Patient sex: M
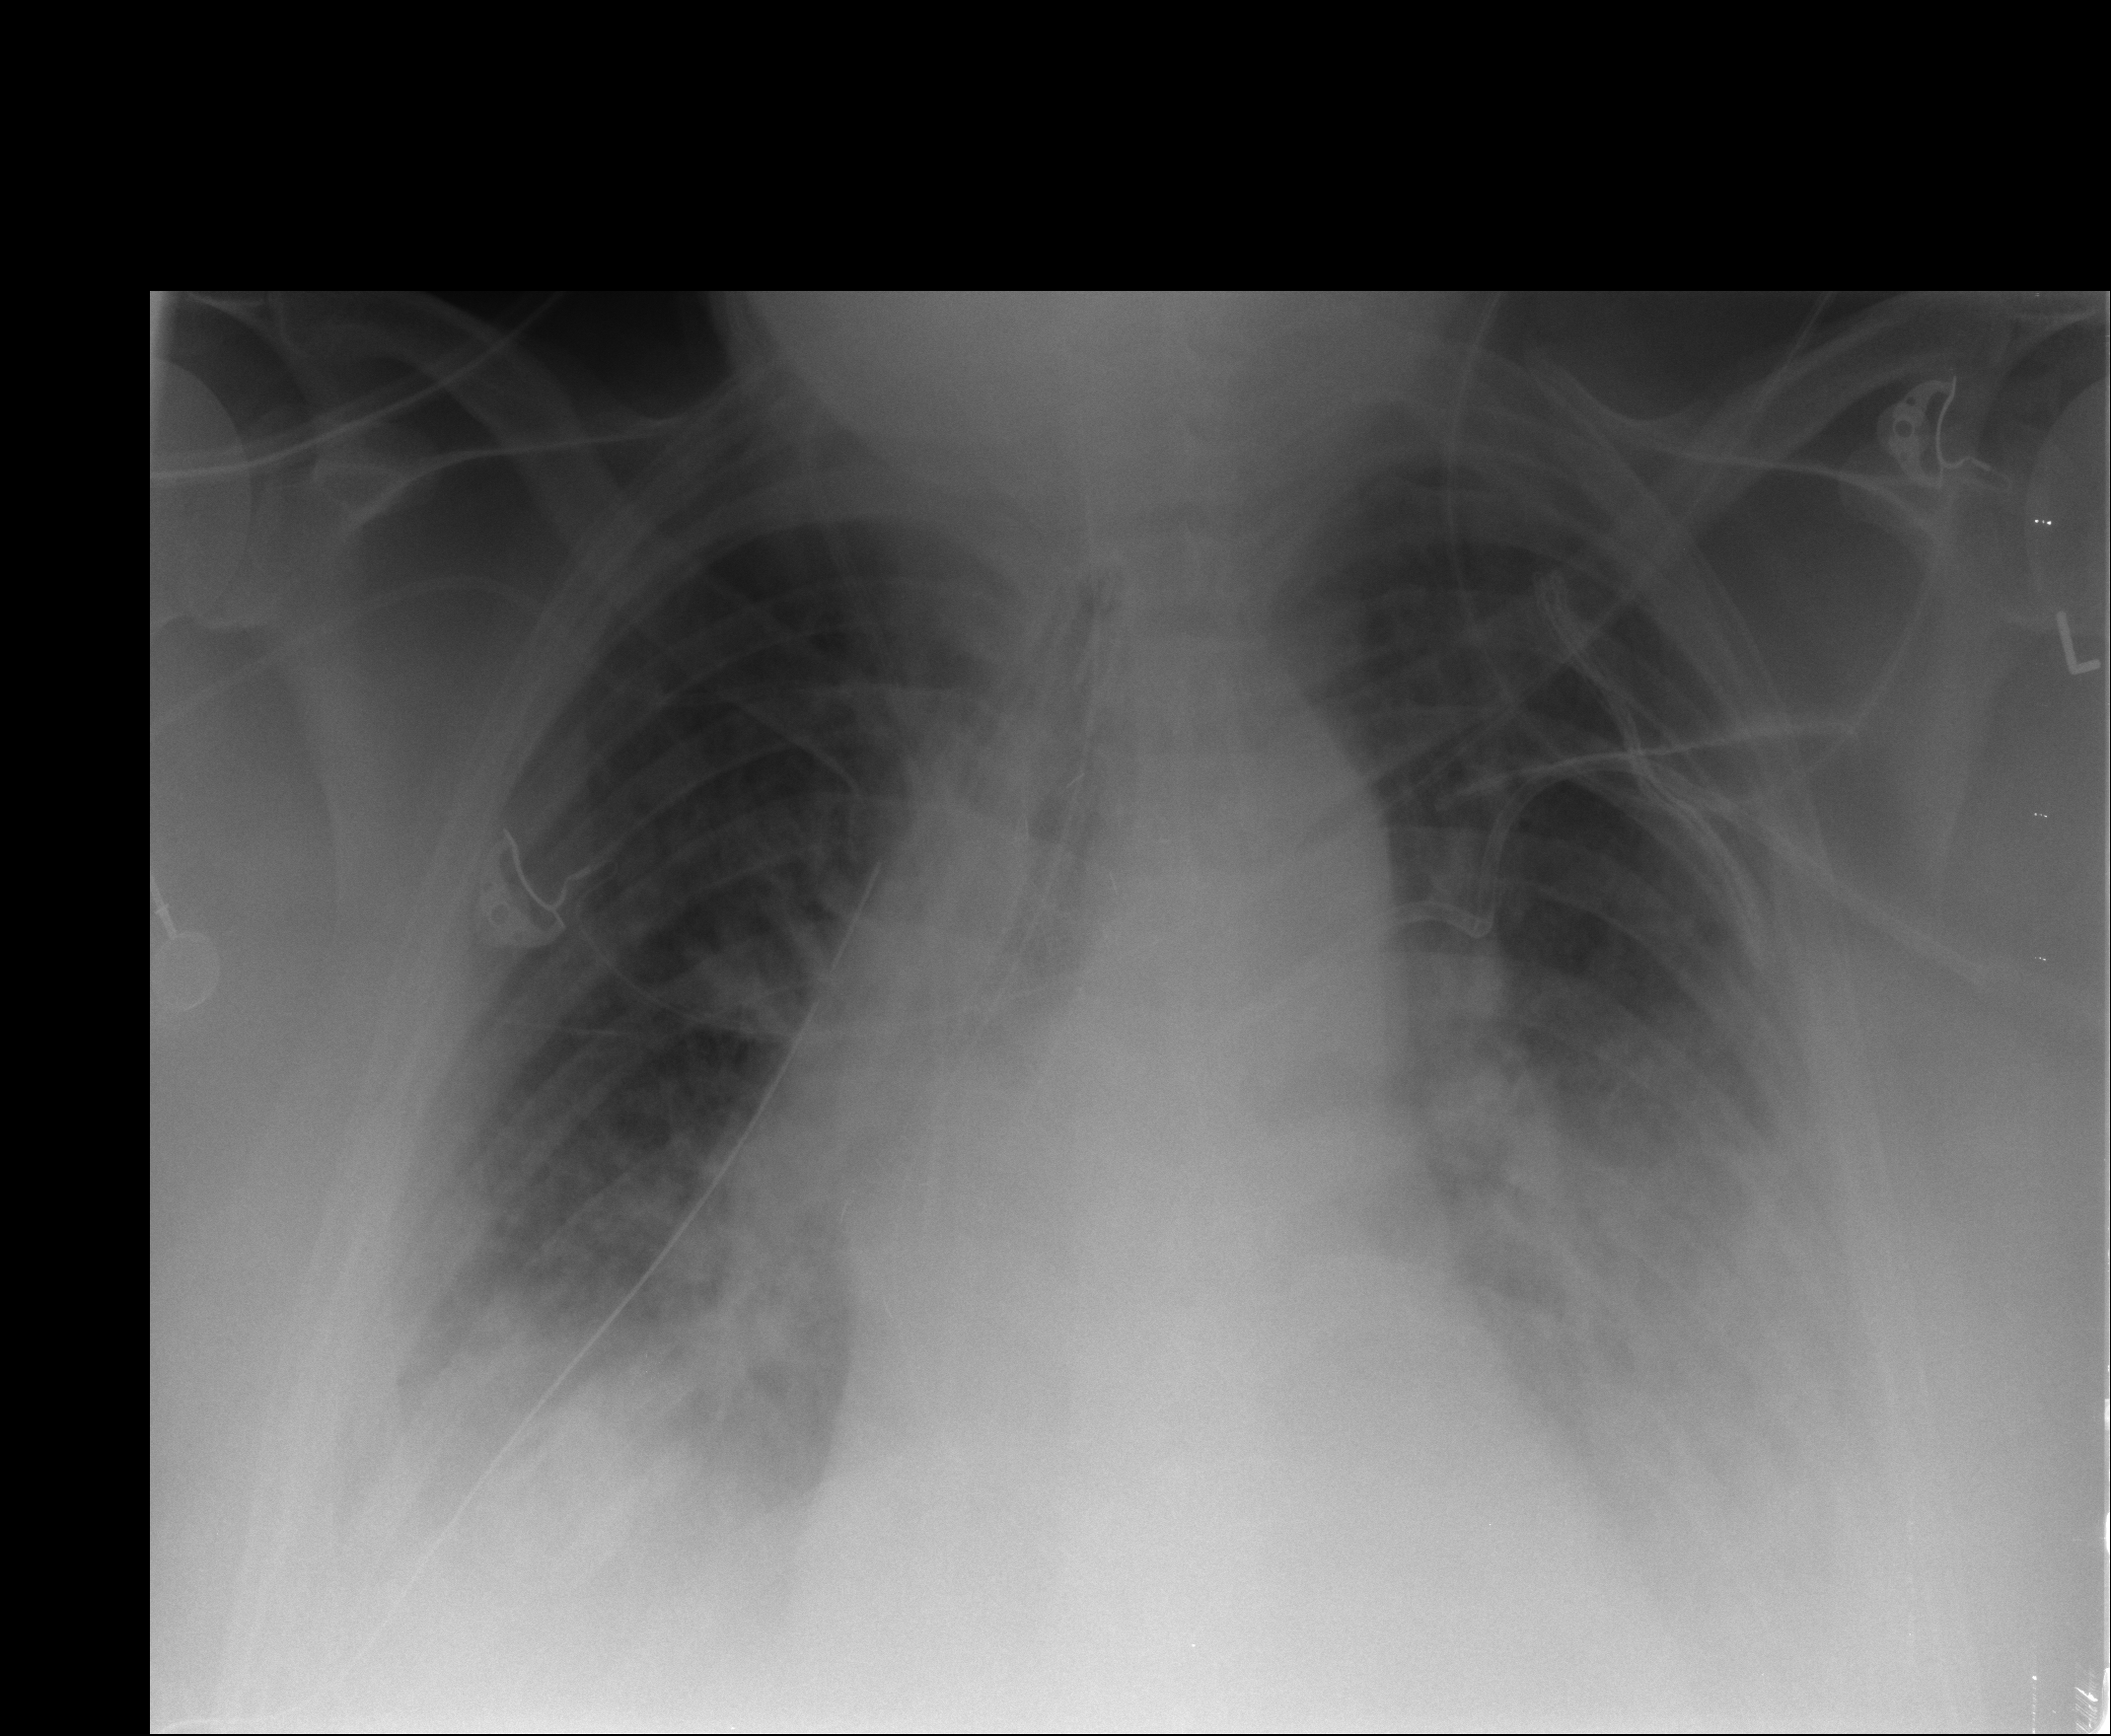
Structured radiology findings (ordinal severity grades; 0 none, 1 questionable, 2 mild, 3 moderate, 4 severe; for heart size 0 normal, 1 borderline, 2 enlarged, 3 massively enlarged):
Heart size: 2
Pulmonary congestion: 2
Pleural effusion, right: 2
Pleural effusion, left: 3
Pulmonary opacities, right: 2
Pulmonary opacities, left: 2
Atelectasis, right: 2
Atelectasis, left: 2